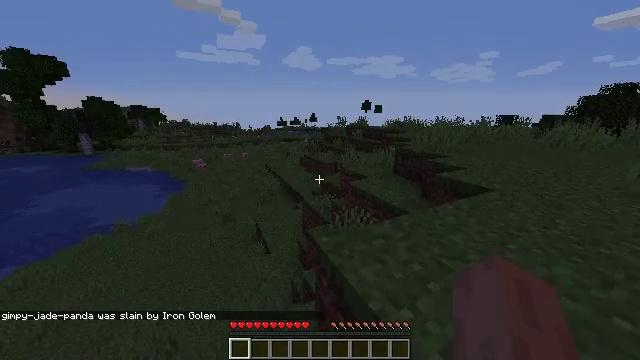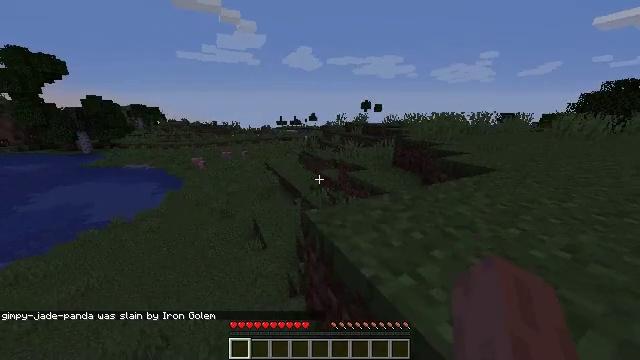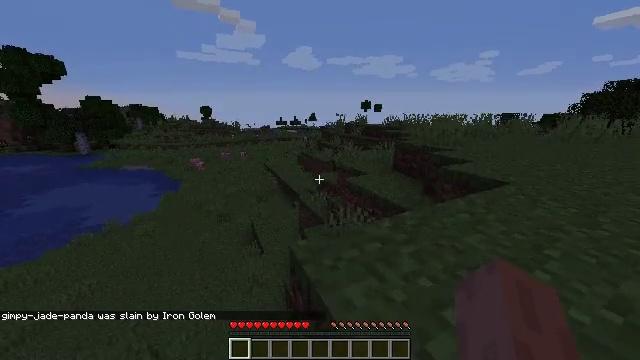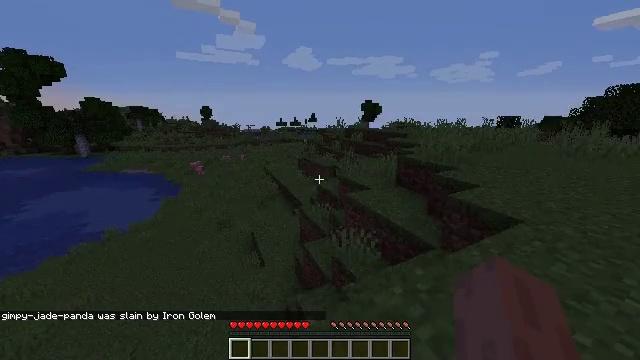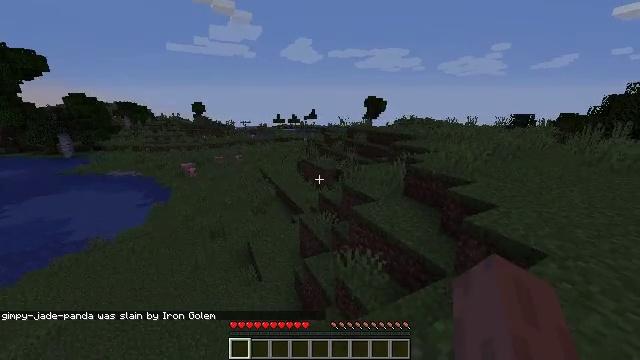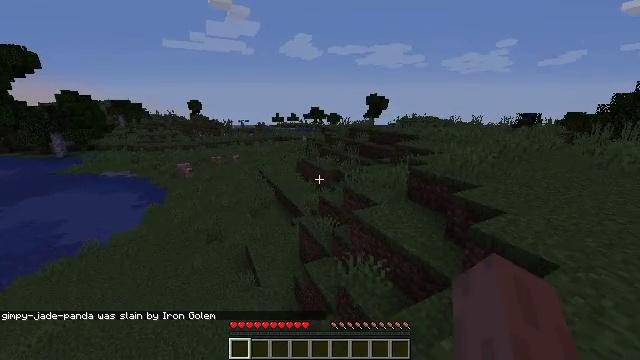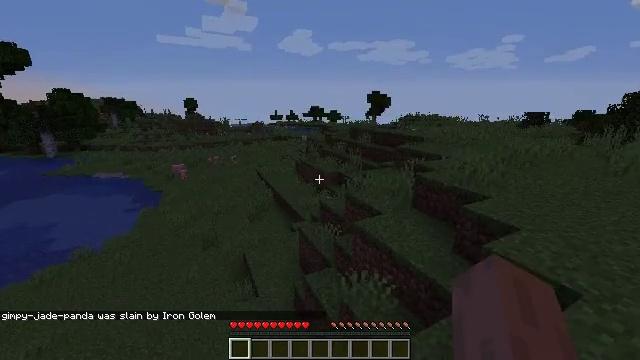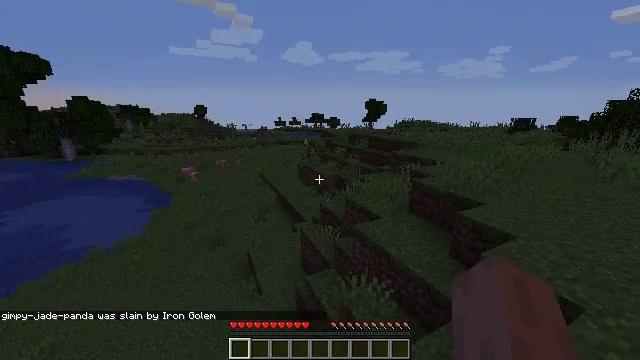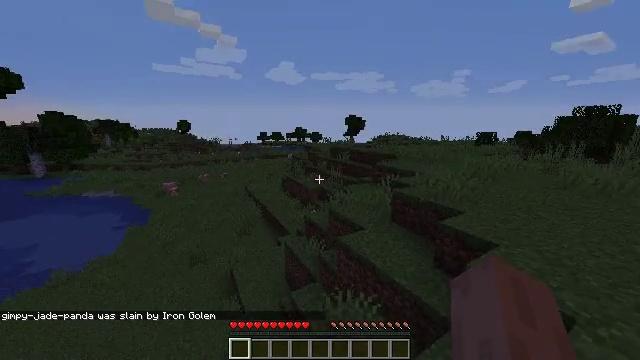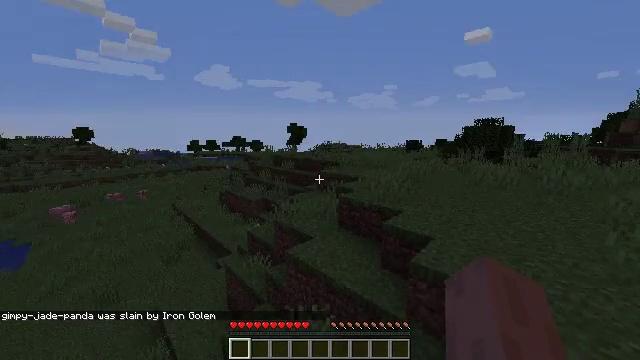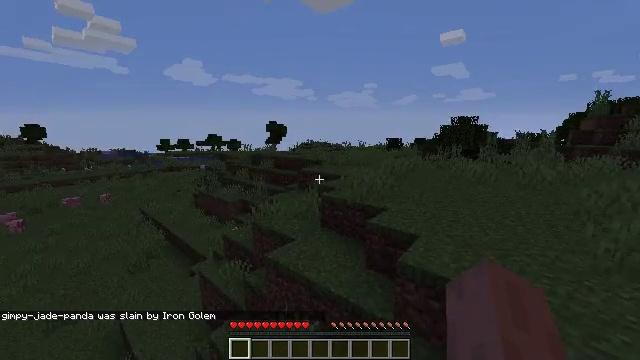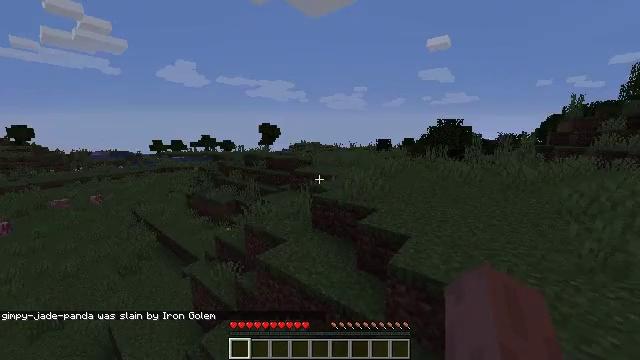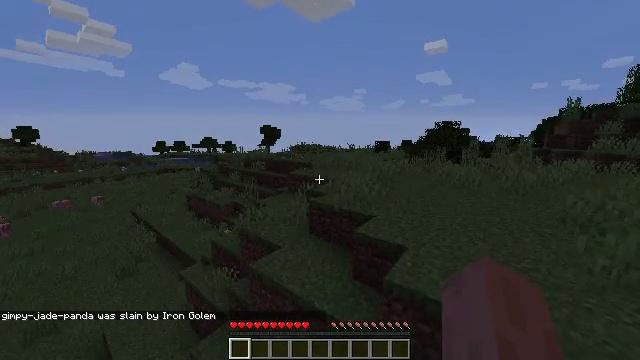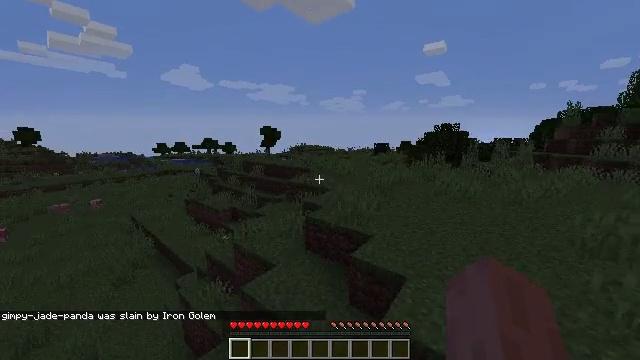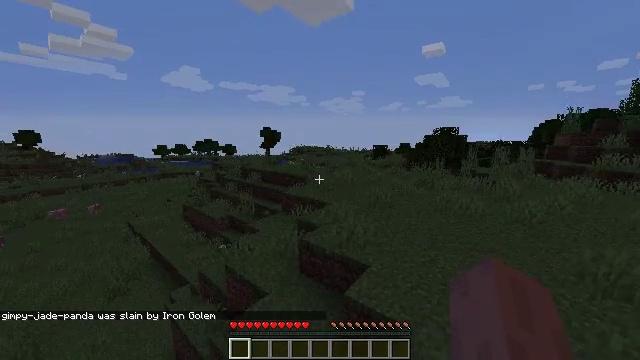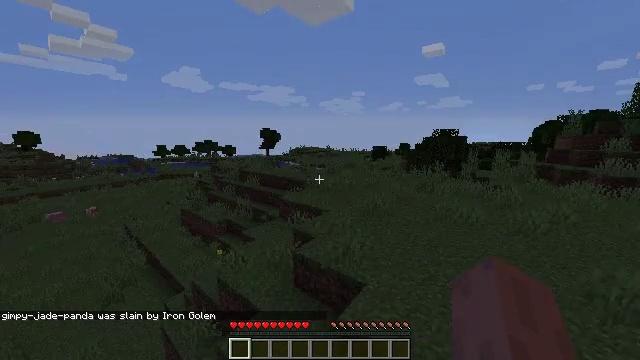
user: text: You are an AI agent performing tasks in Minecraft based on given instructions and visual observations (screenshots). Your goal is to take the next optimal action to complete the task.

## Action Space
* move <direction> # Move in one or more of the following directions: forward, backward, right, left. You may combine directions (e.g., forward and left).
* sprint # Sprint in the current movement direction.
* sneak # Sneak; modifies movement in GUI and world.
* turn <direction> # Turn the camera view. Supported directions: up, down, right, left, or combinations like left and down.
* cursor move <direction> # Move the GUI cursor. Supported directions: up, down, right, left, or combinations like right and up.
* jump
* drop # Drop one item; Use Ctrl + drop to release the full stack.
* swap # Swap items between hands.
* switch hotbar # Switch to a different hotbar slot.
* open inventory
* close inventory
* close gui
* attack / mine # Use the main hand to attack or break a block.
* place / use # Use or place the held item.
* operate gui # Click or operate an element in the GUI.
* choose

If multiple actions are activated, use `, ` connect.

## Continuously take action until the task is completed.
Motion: motion action
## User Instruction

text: Drop an emerald.
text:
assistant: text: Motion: move forward and move right, sprint, jump
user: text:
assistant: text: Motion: move forward and move right, sprint, jump
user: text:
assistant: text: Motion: move forward and move right, sprint, jump
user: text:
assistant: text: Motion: move forward and move right, sprint, jump
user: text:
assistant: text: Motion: move forward and move right, sprint, jump
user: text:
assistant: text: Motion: move forward and move right, sprint, jump
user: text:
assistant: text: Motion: move forward and move right, sprint, jump
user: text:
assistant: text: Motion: move forward and move right, sprint, turn right and up, jump
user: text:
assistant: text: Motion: move forward and move right, sprint, turn right and up, jump
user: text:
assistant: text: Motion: move forward and move right, sprint, turn right, jump
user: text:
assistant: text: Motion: move forward and move right, sprint, turn right, jump
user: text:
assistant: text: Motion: move forward and move right, sprint, jump
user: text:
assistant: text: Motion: move forward and move right, sprint, jump
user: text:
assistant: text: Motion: move forward and move right, sprint, jump
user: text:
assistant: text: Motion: move forward and move right, sprint, jump
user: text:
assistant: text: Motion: move forward and move right, sprint, jump
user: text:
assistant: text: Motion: move forward and move right, sprint, jump
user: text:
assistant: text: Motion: move forward and move right, sprint, jump
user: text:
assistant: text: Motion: move forward and move right, sprint, jump
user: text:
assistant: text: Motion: move forward and move right, sprint, jump
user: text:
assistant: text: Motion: move forward and move right, sprint, jump
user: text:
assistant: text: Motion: move forward and move right, sprint, jump
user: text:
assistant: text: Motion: move forward and move right, sprint, jump
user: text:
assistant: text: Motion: move forward and move right, sprint, turn left and down, jump
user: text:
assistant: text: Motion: move forward and move right, sprint, turn left and down, jump
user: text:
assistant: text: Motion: move forward and move right, turn left and down, jump
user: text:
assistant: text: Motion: move forward and move right, turn left, jump
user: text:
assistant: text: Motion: move right, turn left
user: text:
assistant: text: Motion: move back, turn left
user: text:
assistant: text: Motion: move back, turn right and up